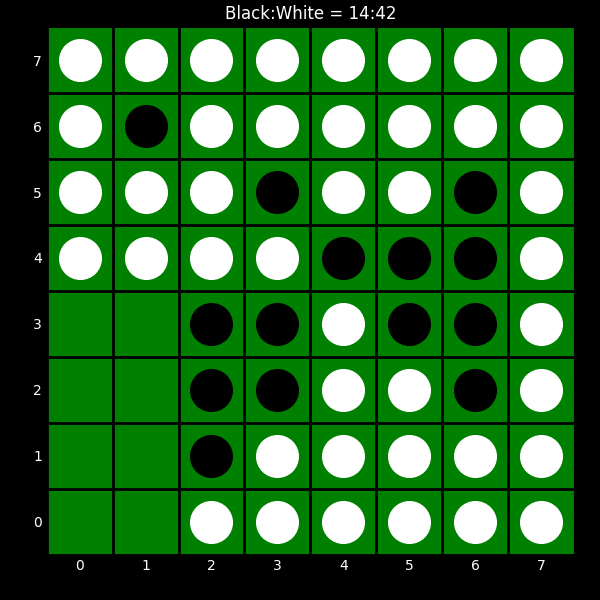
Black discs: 14
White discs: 42